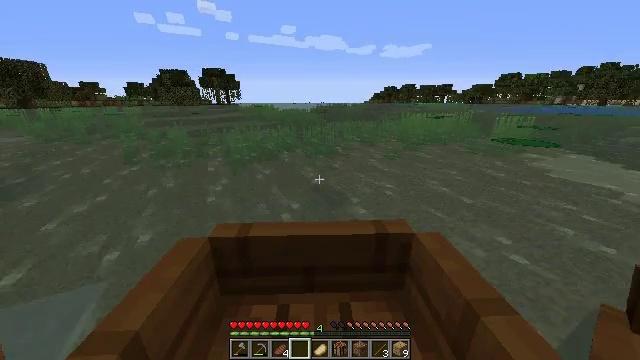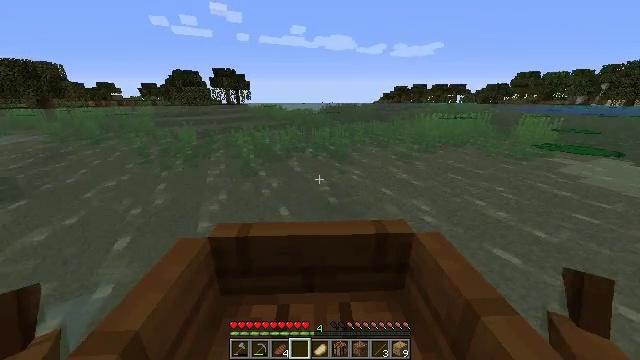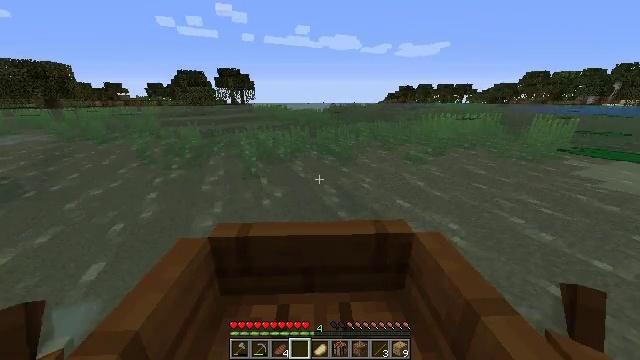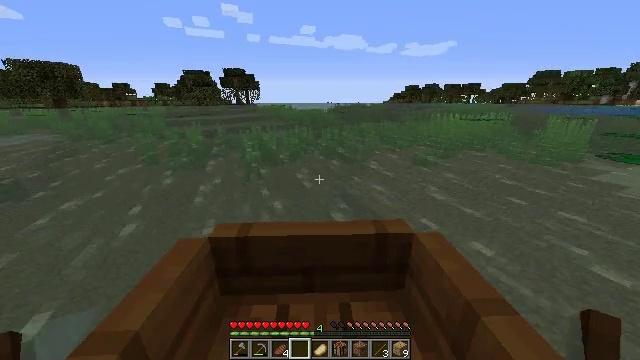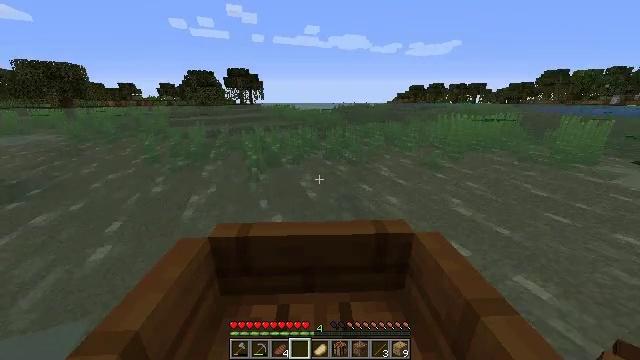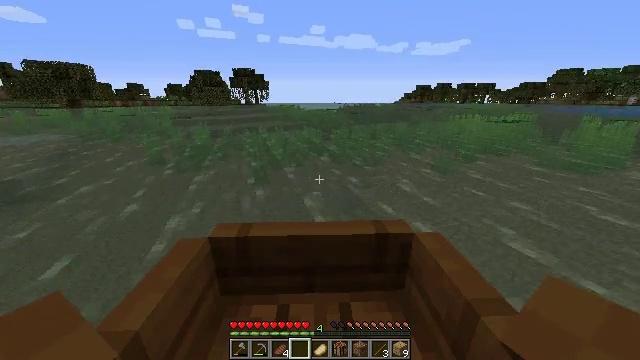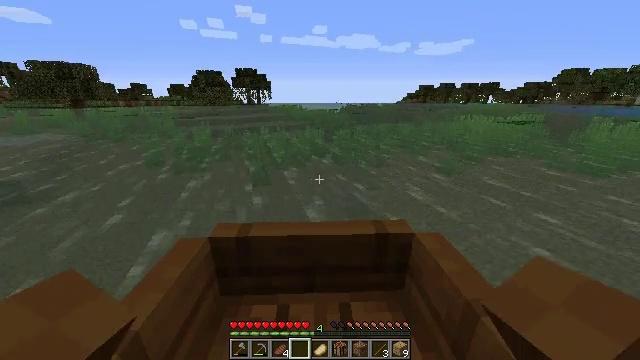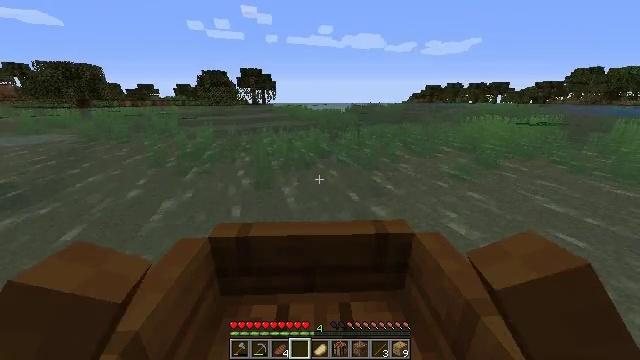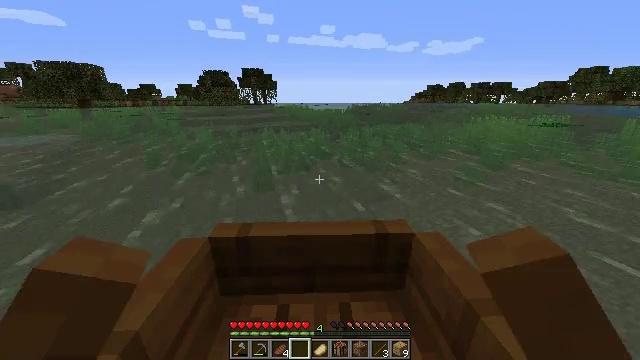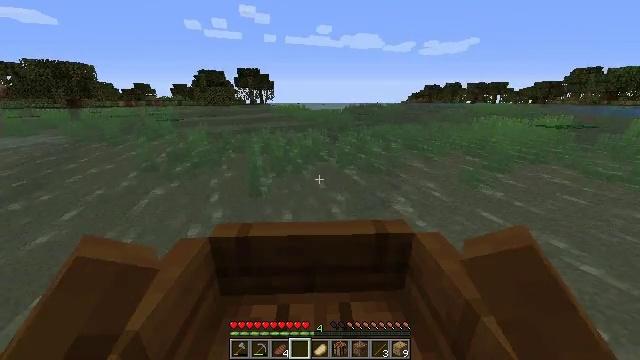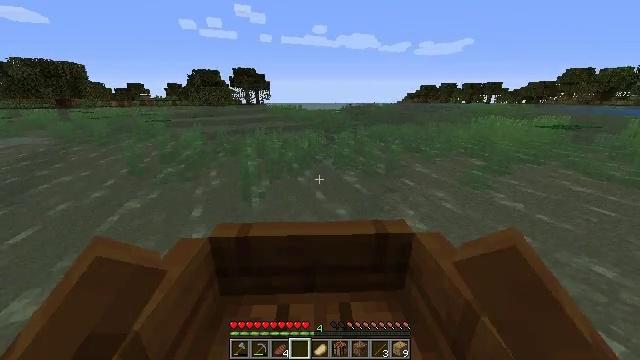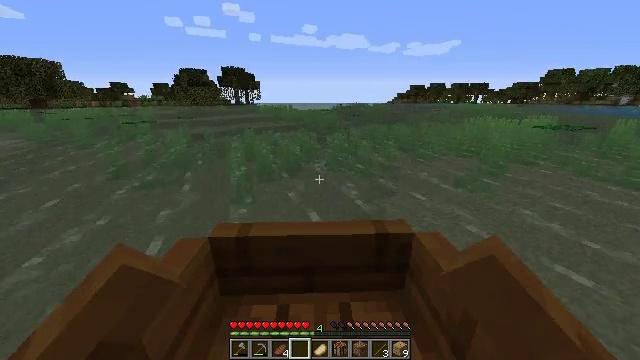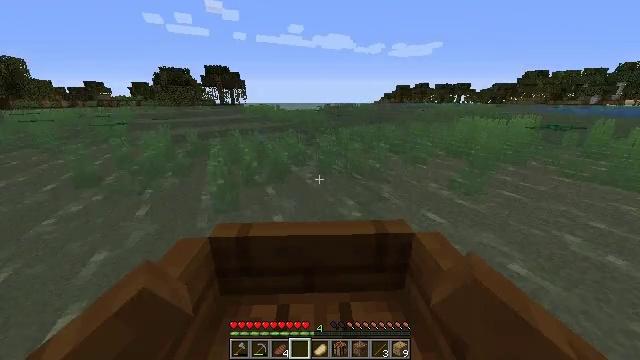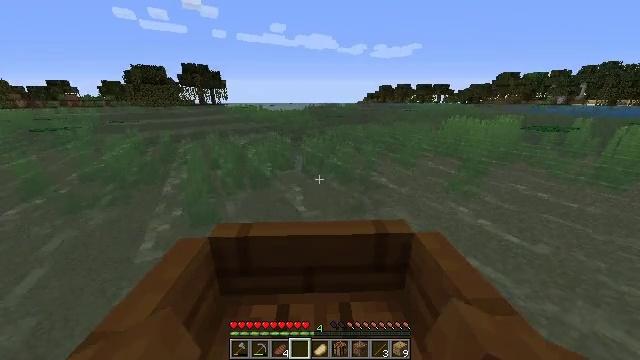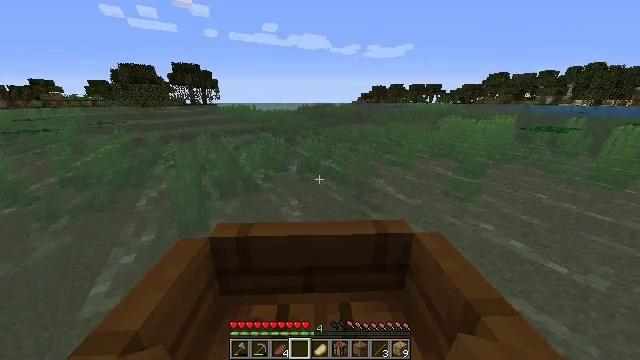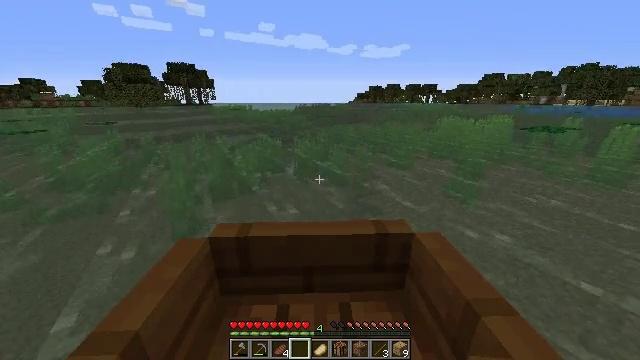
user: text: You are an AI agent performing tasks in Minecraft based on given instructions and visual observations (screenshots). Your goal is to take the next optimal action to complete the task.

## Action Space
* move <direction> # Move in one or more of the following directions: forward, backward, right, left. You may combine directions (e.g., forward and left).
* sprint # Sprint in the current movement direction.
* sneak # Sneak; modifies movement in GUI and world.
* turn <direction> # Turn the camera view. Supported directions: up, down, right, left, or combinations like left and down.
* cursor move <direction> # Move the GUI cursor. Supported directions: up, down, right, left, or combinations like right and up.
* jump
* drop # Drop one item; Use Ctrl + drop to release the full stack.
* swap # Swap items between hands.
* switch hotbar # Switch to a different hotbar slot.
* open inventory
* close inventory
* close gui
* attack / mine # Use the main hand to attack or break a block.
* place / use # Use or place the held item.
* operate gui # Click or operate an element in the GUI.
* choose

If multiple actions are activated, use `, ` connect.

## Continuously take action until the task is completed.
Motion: motion action
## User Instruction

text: Clear the seagrass to get an item.
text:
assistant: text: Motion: move forward, sprint
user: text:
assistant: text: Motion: move forward, sprint
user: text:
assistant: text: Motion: move forward, sprint
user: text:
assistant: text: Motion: move forward, sprint
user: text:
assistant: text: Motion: move forward, sprint
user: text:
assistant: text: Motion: move forward, sprint
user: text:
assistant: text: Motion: move forward and move right, sprint
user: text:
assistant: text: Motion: move forward and move right, sprint
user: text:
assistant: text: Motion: move forward and move right, sprint
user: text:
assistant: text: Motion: move forward and move right, sprint
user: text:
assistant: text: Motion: move forward, sprint
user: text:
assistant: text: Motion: move forward, sprint
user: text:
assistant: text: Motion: move forward, sprint
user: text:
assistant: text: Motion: move forward, sprint
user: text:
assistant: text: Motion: move forward, sprint
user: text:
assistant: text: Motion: move forward, sprint
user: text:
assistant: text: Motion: move forward, sprint
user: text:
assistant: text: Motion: move forward, sprint
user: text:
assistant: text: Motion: move forward, sprint
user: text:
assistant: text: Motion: move forward, sprint
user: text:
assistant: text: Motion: move forward and move left, sprint
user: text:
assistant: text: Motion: move forward and move left, sprint
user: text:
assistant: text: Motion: move forward and move left, sprint
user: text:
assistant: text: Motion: move forward and move left
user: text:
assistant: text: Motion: move forward
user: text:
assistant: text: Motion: move forward, sprint
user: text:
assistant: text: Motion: move forward, sprint
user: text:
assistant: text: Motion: move forward, sprint
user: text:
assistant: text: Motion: move forward
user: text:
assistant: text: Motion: move forward